Interaction volume radius: 5 \u00c5
Interaction volume height: 15 \u00c5
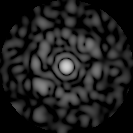
Disorder parameter: 0.7632